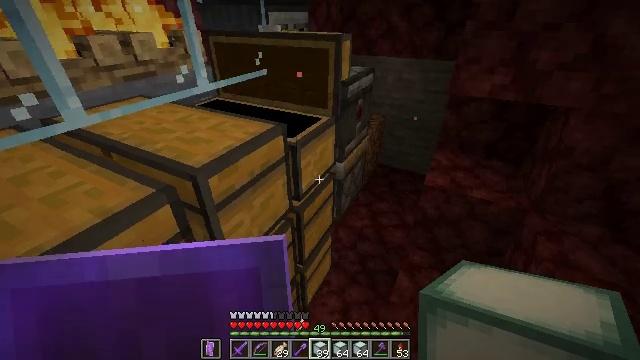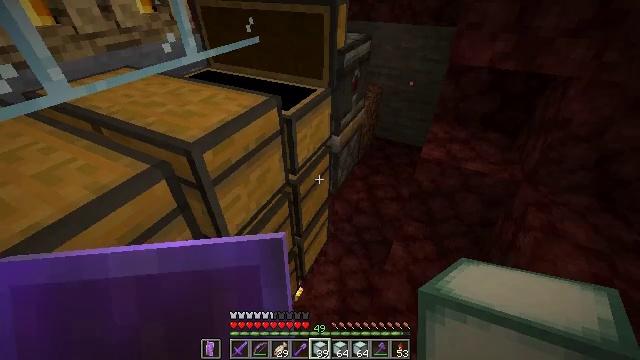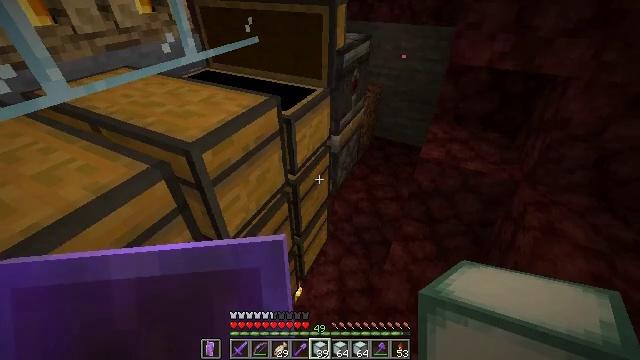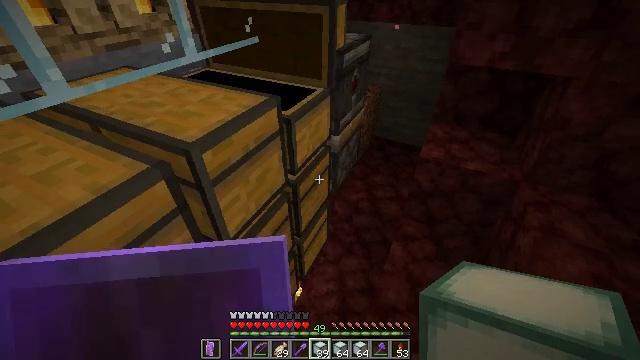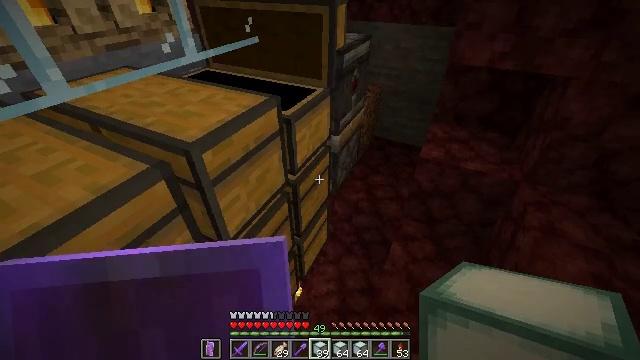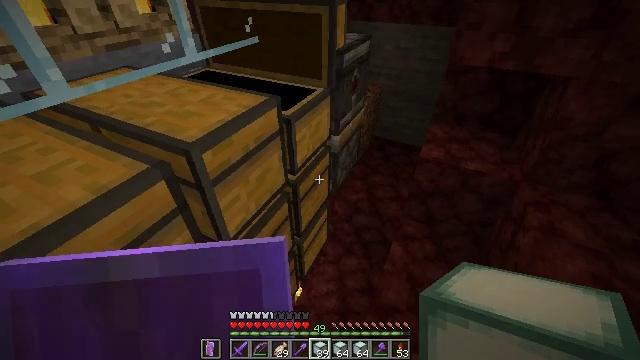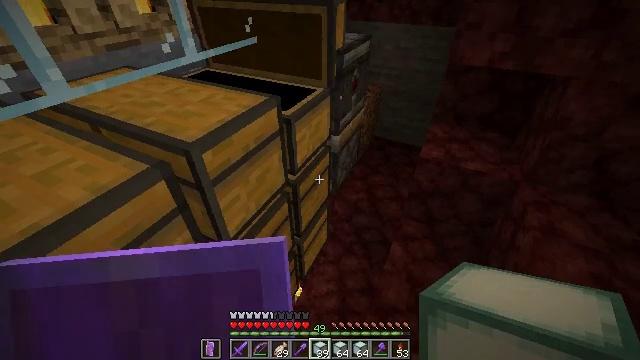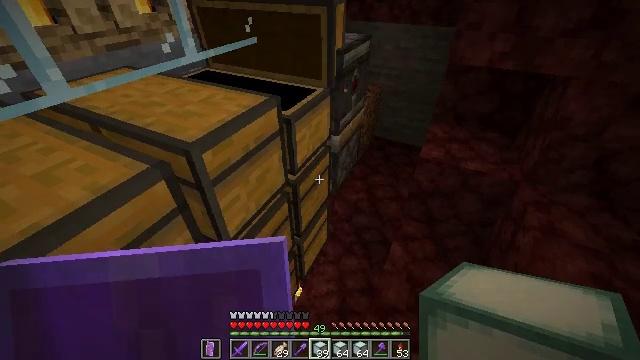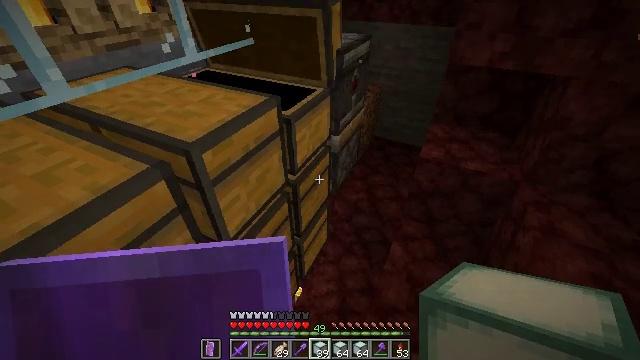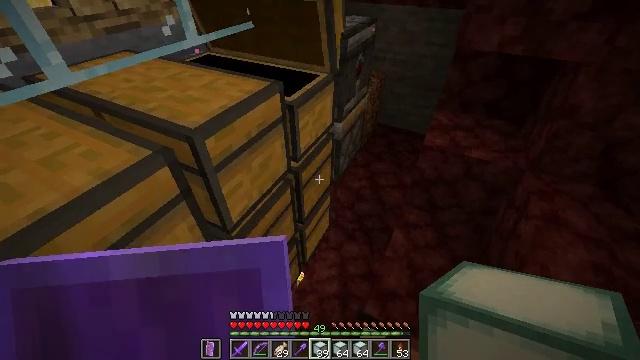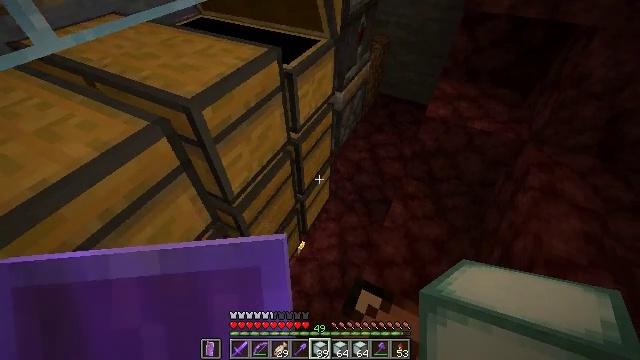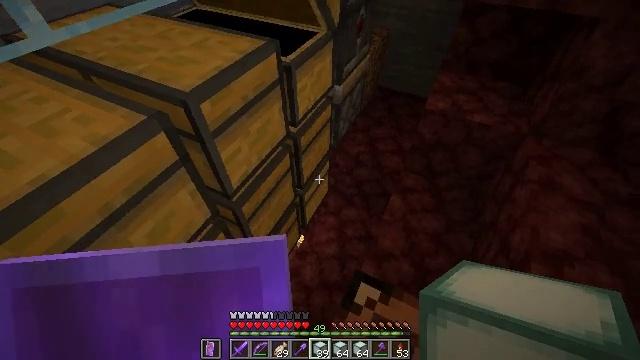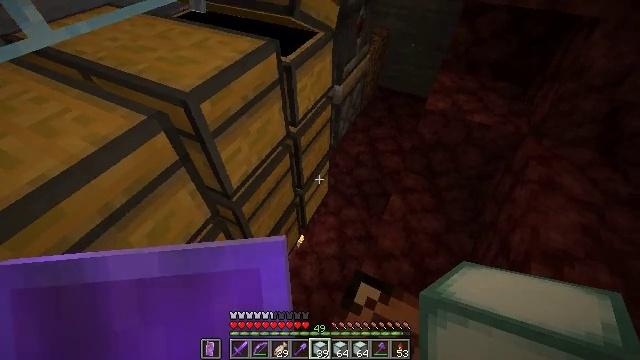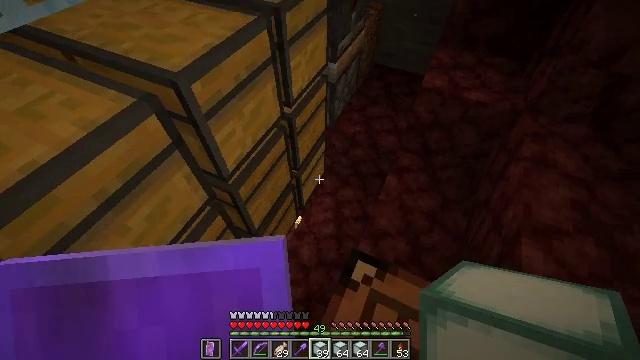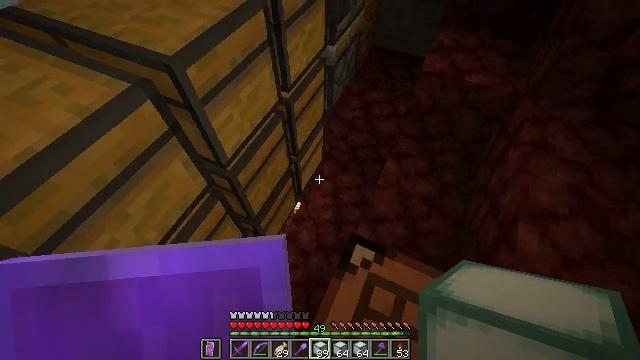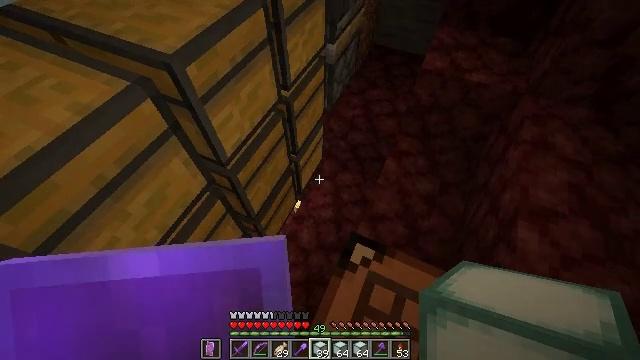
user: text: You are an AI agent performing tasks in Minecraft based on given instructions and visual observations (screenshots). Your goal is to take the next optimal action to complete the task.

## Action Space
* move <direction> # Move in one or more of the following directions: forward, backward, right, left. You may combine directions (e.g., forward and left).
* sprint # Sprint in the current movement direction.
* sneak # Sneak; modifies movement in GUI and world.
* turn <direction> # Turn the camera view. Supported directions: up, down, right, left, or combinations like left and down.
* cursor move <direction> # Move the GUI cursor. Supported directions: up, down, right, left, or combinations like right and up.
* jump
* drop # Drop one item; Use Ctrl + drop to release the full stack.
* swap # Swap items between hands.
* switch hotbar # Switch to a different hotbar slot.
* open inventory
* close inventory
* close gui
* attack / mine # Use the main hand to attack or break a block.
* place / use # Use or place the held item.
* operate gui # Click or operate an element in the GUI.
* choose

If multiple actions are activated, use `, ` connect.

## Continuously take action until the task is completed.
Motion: motion action
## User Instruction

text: Put back the crafting table.
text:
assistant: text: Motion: turn right and down
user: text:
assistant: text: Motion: no_op
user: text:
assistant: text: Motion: no_op
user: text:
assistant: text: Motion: no_op
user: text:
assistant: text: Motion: no_op
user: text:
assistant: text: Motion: no_op
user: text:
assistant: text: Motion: no_op
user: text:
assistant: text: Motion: no_op
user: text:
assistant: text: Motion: turn down
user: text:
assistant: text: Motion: turn down
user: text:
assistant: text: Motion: turn down
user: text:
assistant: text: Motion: no_op
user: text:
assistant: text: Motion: turn right and down
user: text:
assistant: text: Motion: turn down
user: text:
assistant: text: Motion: no_op
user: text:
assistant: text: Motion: no_op
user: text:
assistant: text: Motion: no_op
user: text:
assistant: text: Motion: no_op
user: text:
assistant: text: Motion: no_op
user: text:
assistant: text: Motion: no_op
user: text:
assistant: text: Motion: no_op
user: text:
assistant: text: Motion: turn left and up
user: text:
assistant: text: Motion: turn left and up
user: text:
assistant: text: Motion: no_op
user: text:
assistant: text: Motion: no_op
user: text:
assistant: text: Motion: no_op
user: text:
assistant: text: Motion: no_op
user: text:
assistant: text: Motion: no_op
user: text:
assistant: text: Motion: no_op
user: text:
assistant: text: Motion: use / place